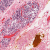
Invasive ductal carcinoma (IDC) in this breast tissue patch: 0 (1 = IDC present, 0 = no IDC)